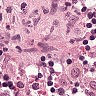
Metastatic tissue present: no